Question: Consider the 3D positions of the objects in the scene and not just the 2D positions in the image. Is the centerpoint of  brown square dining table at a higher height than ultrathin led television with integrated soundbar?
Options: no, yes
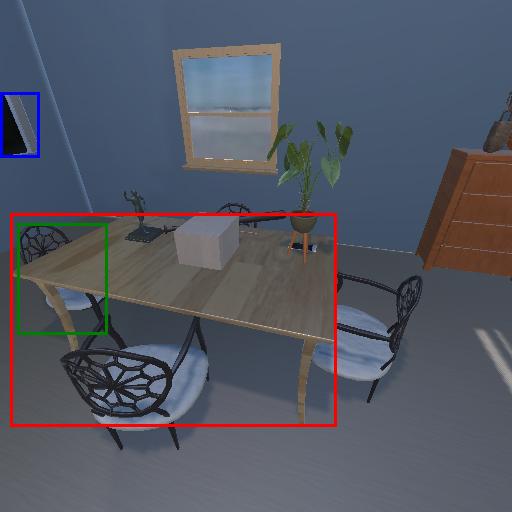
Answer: no